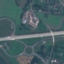
Land use / land cover: Highway